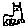
Label: cat